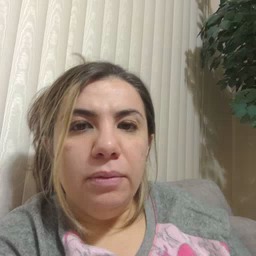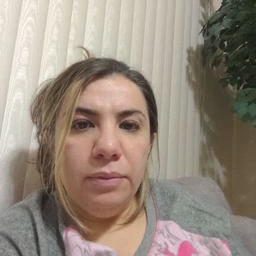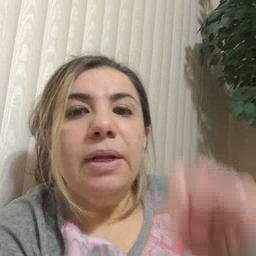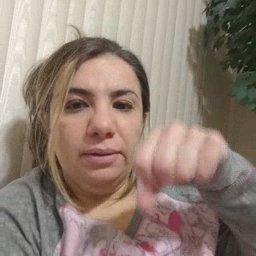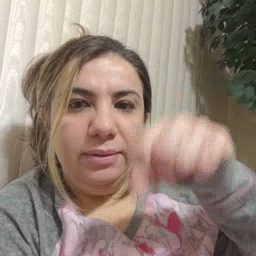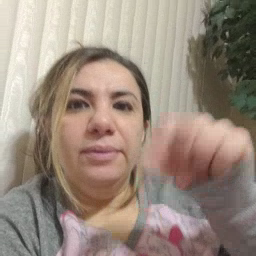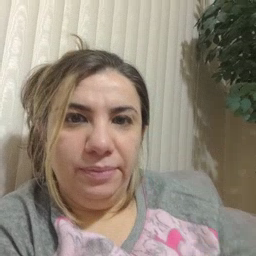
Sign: yes